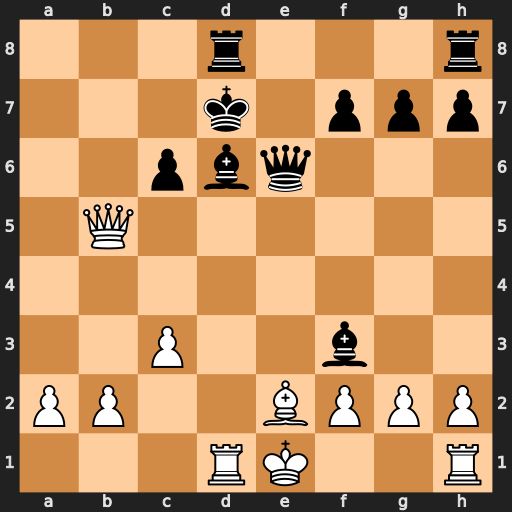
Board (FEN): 3r3r/3k1ppp/2pbq3/1Q6/8/2P2b2/PP2BPPP/3RK2R
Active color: w
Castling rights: K
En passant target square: -
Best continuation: Qb7+ Ke8 gxf3